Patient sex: F
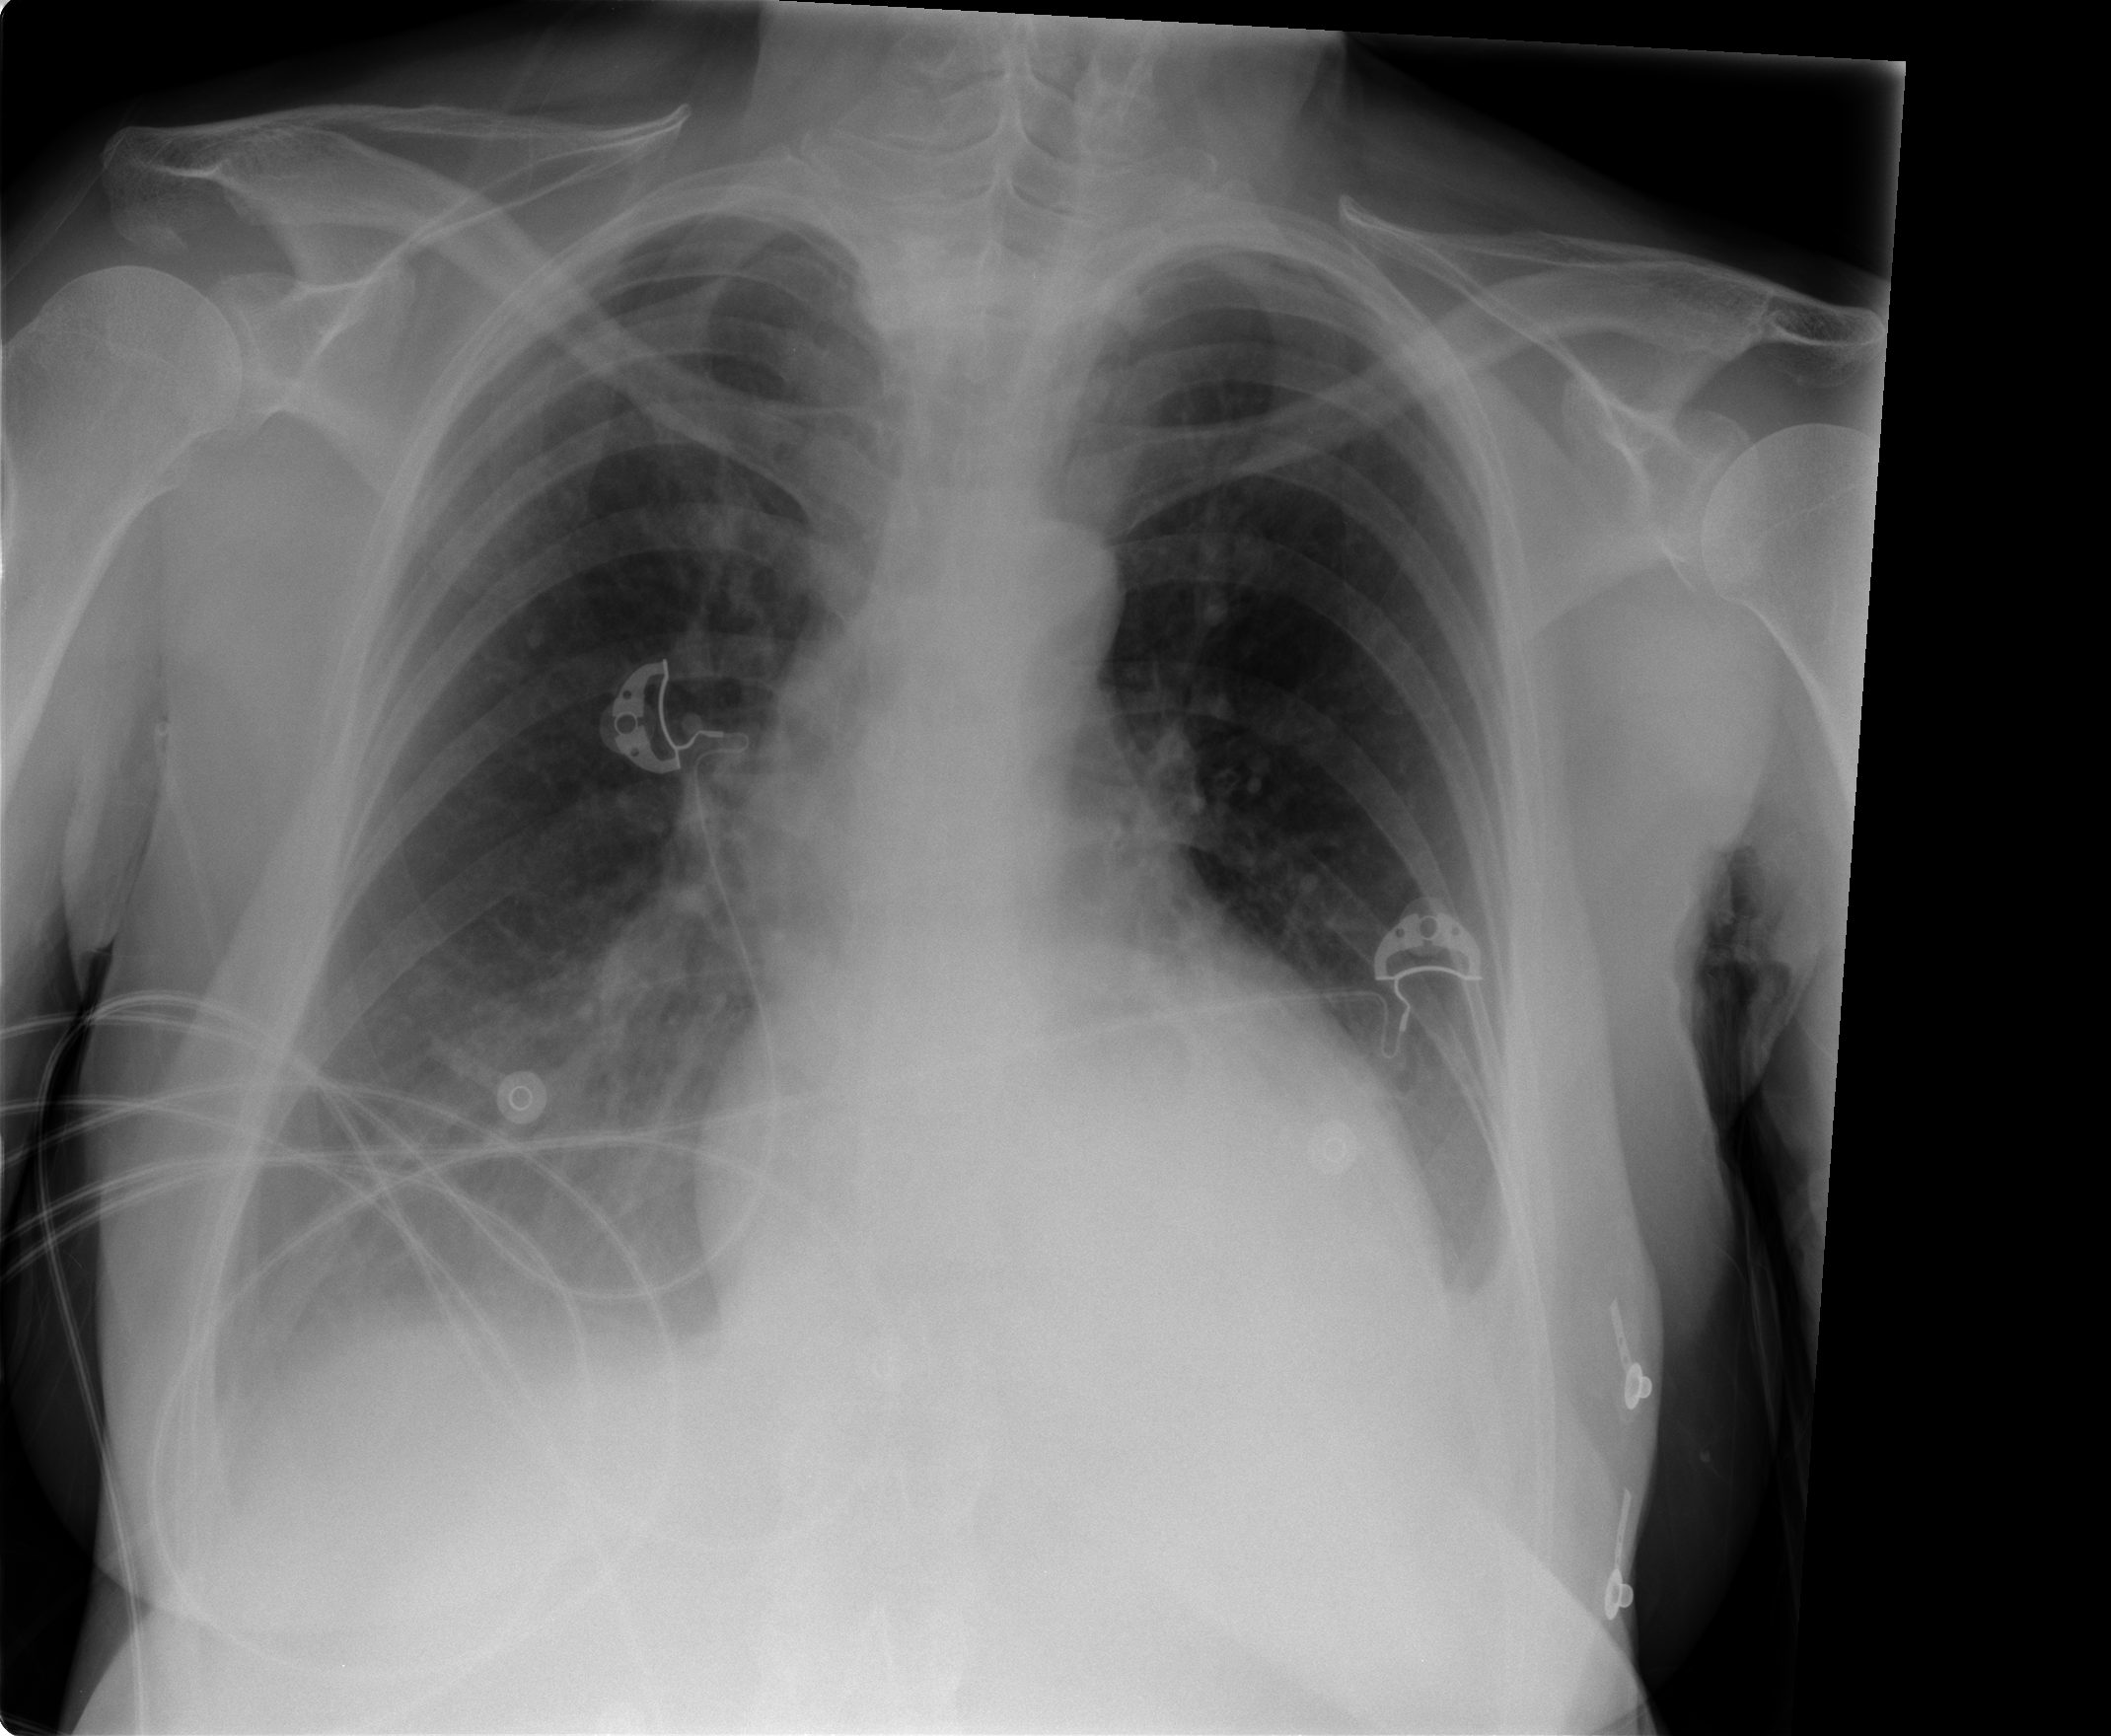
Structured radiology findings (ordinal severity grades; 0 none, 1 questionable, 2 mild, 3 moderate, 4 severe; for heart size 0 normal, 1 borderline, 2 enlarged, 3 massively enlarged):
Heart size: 2
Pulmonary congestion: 2
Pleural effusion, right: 2
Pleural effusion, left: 2
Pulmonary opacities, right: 0
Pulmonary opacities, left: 0
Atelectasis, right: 2
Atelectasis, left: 2